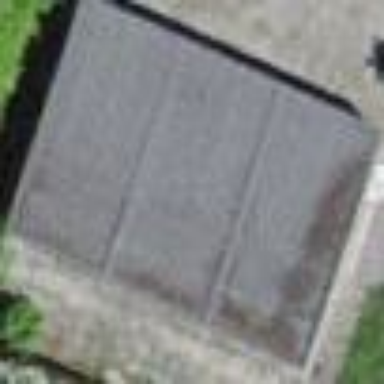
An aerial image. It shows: Garage building.